Question: Sorry for my bad english.
I'm working in 3D/Space.
I have a Sphere inscribed in a Cone :
- - - - -
So here is a representation of the problem :

The goal is to find the point A (x, y, z) that solve the problem.
I am looking for a solution for about 3hours (thales,...) and I do not have much time to lose.
Can you help me ?
Thank you :)
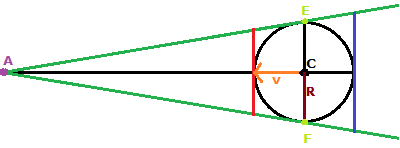
Answer: There is no solution. For the lines AE and AF to be tangent to the sphere, they would have to be parallel (since both are at right angles to EF). That's a contradiction, since they intersect at A.